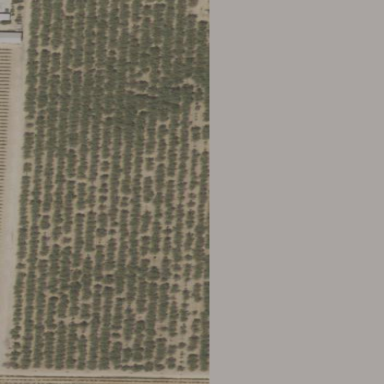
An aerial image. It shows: Almond orchard with rows of almond trees.